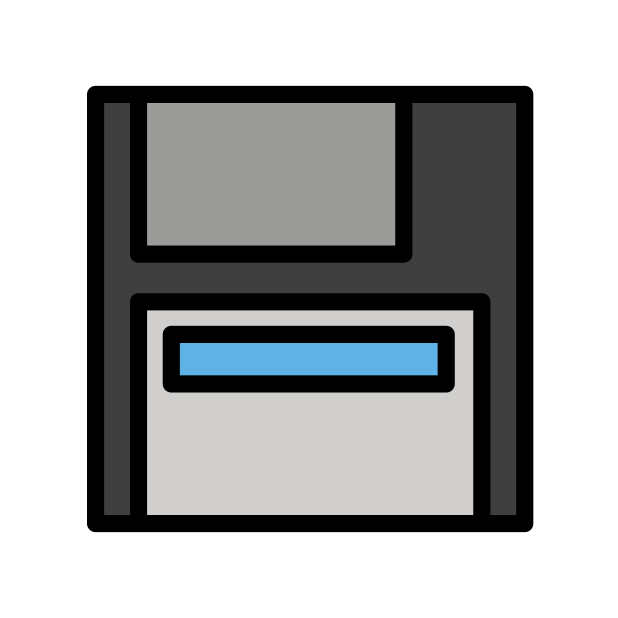
Emoji: 💾
Name: floppy disk
Unicode: 0x1f4be